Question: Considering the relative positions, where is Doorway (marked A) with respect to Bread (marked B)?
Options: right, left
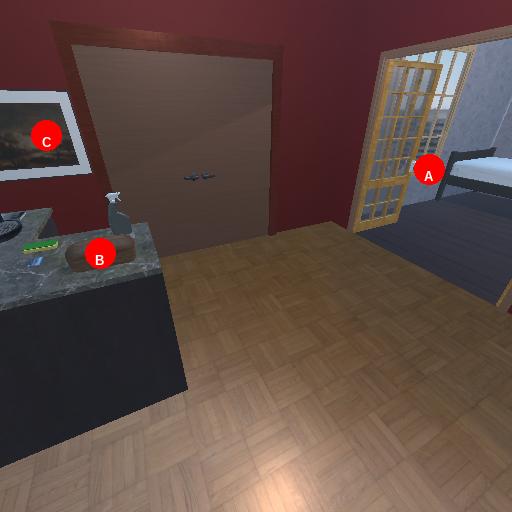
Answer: right